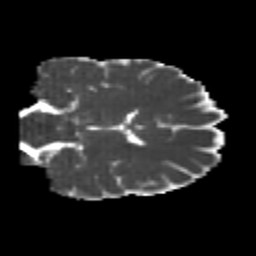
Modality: MD
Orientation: coronal
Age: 24
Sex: female
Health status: healthy
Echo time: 0.074 s